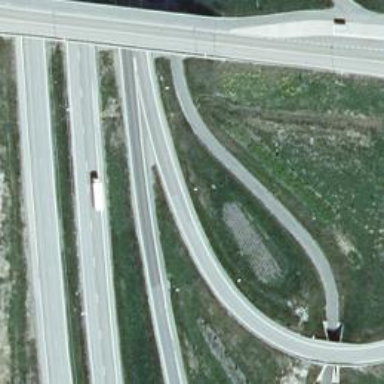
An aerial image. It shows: Asphalt service road used as motorway.